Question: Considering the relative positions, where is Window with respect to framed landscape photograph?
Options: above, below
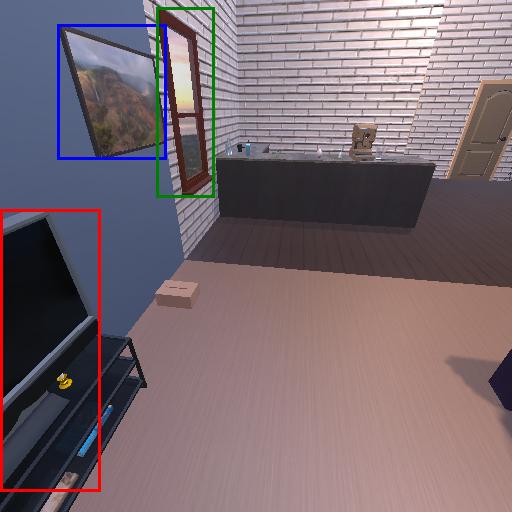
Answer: above